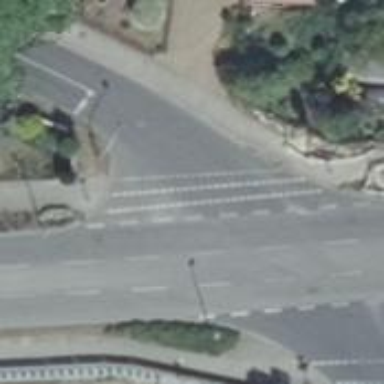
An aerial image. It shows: Traffic signals at road crossing.